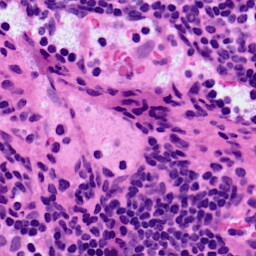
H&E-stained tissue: LymphNode